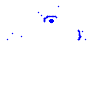
Particle: pion